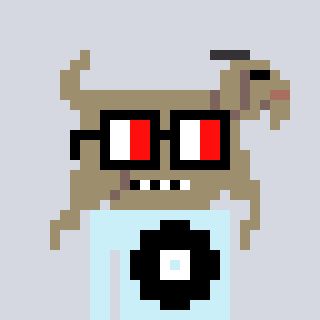
a pixel art character with square glasses with black frames and red eyes, a goat-shaped head and a cold-colored body on a cool background